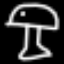
Label: mushroom